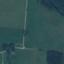
Label: Pasture